四年级 · 组合几何学
如下图, 正方形被剪掉了一个角, 剩下图形的内角和是( )。

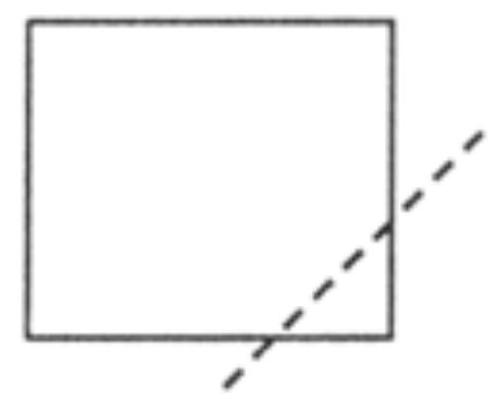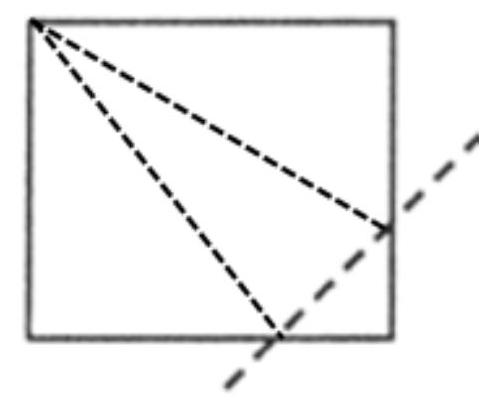
答案: 解$540^{\circ} \# \# 540$ 度

【分析】观察图形可知, 正方形剪去一个角, 剩下的图形是五边形, 连接五边形不相邻的两个顶点,把五边形分割成 (5-2) 个三角形, 据此解题计算出五边形的内角和。

【详解】如图:

$(5-2) \times 180^{\circ}$

$=3 \times 180^{\circ}$

$=540^{\circ}$

所以, 正方形被剪掉了一个角, 剩下图形的内角和是 $540^{\circ}$ 。

【点睛】熟记三角形的内角和是 $180^{\circ}$, 把五边形分割成 (5-2) 个三角形, 是解答此题的关键。